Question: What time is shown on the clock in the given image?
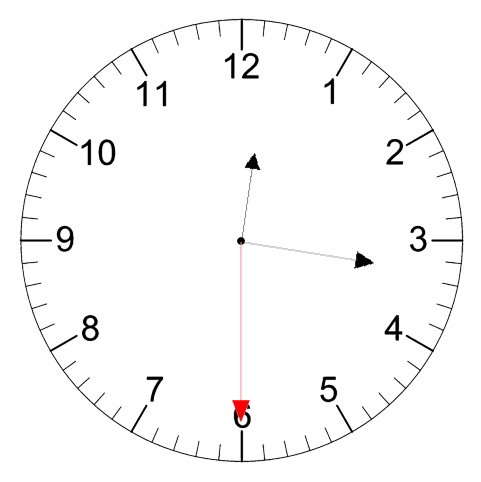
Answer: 12:16:30